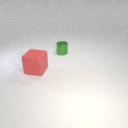
large red rubber cube to the left of small green metal cylinder